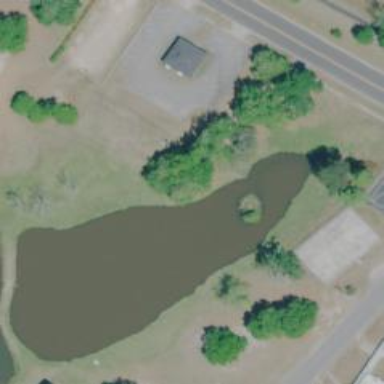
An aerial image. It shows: Disc golf basket.